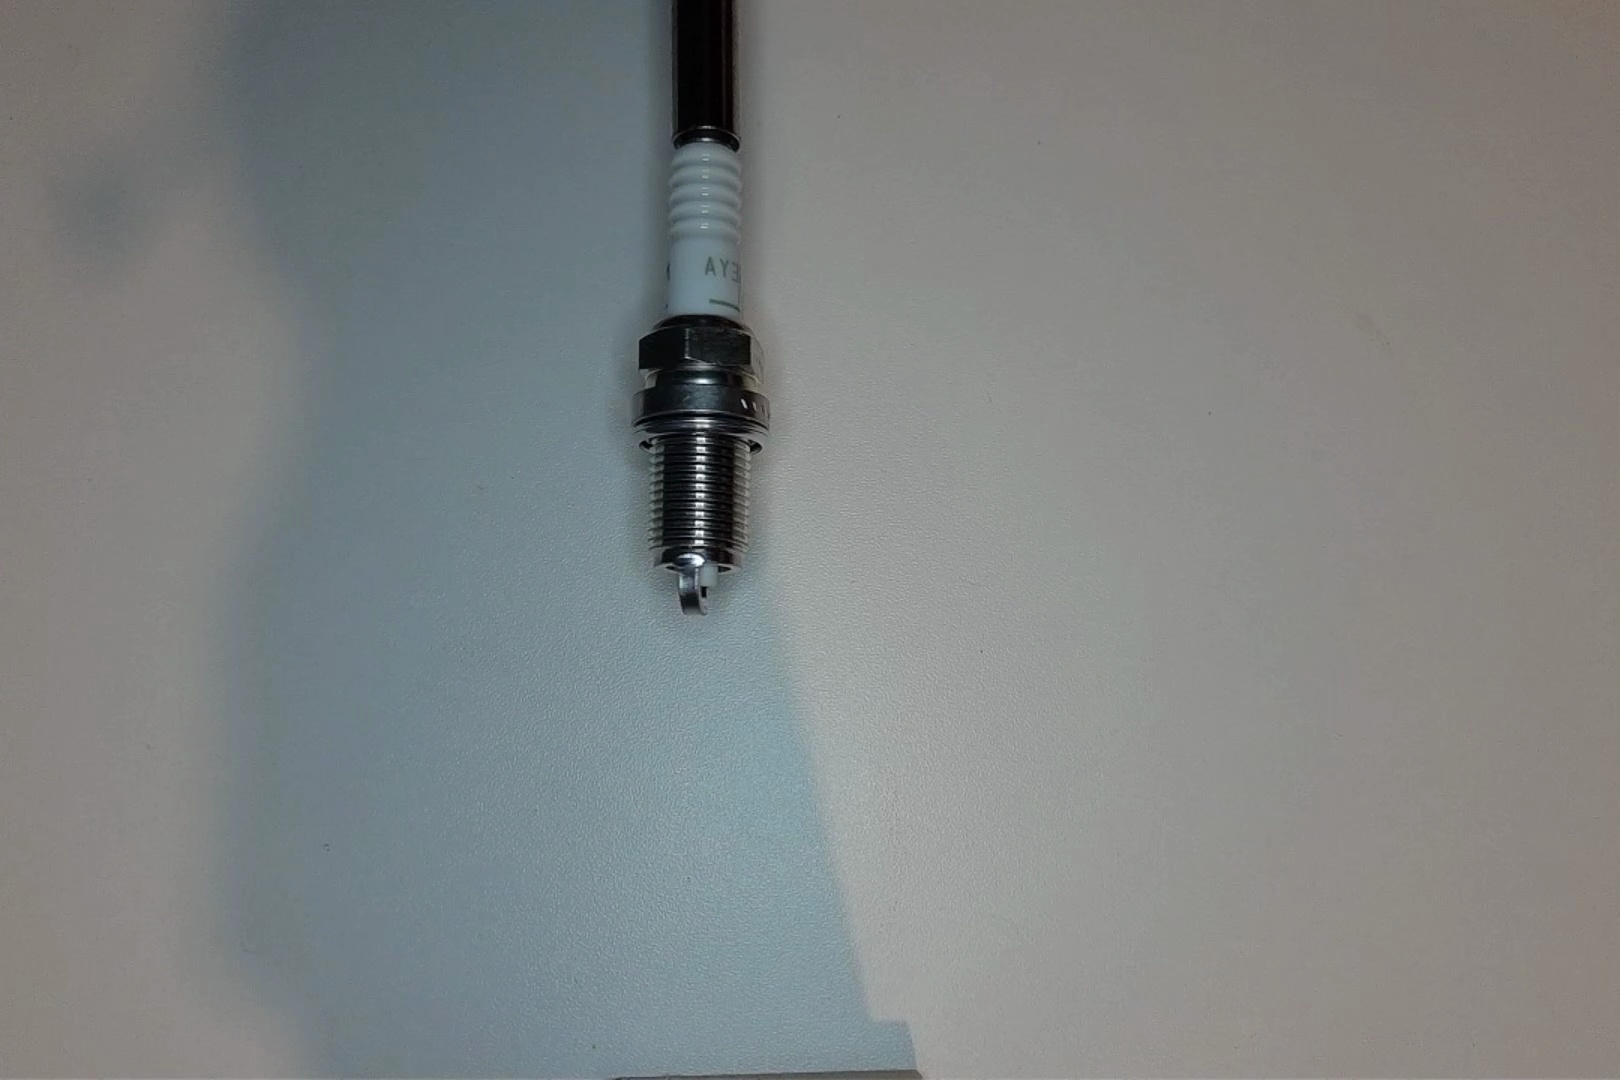
Label: no anomaly